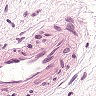
Metastatic tissue present: no